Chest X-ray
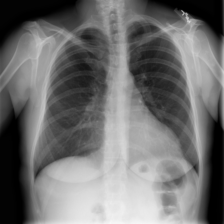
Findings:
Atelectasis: negative
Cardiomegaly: negative
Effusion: negative
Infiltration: negative
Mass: negative
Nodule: negative
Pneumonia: negative
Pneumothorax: negative
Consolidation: negative
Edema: negative
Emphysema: negative
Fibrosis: negative
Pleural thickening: negative
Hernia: negative